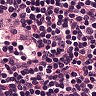
Metastatic tissue present: no